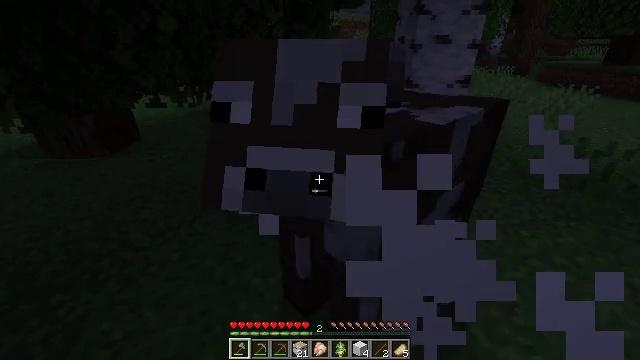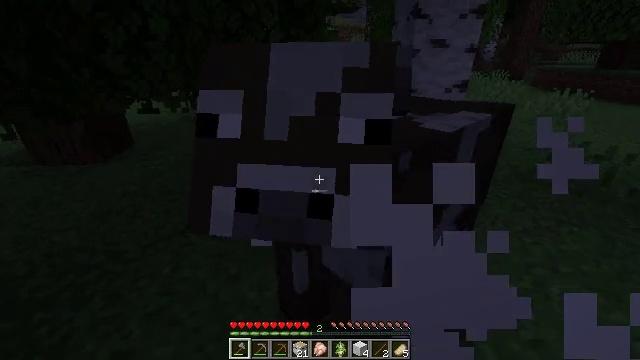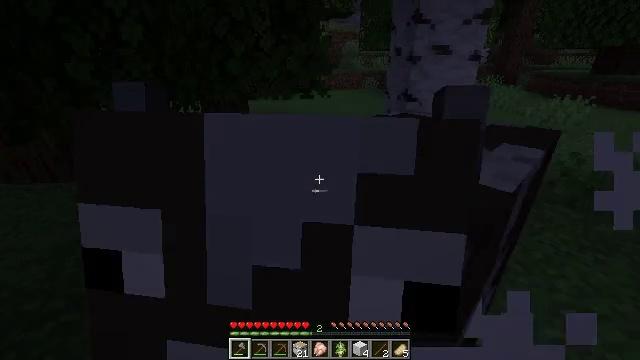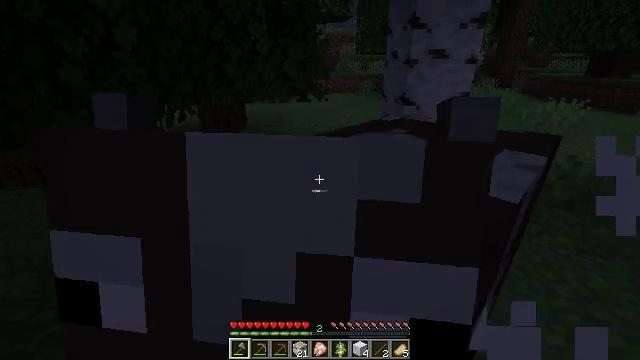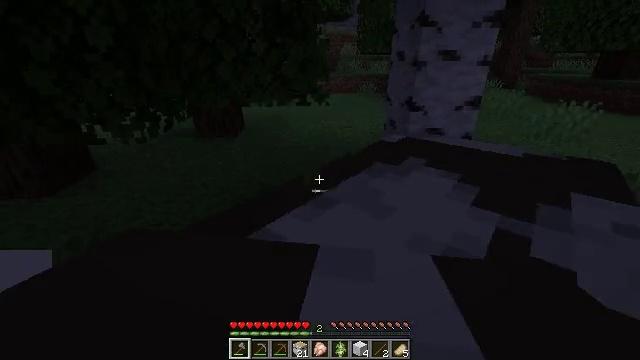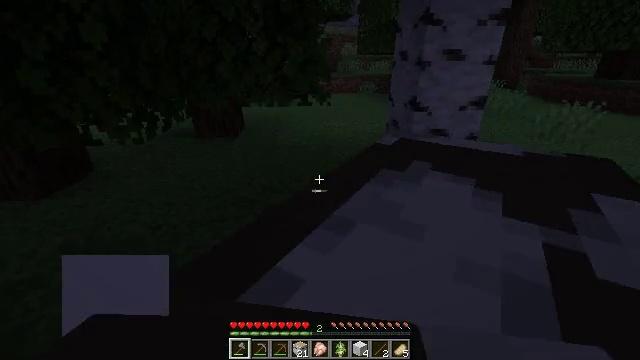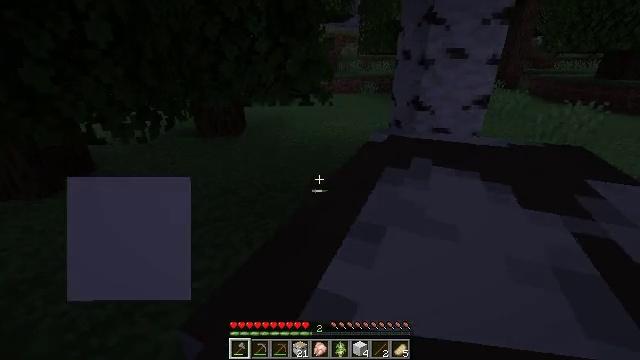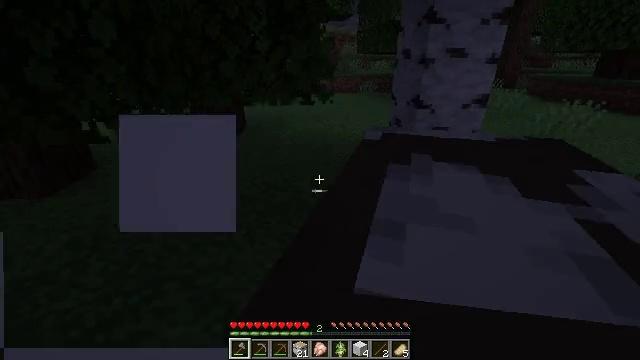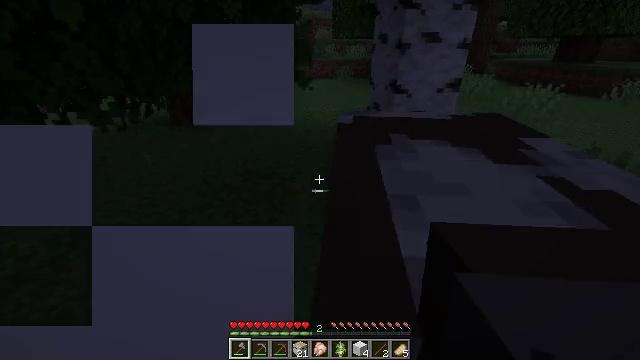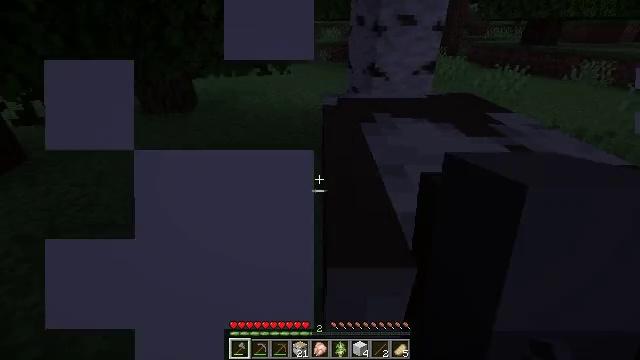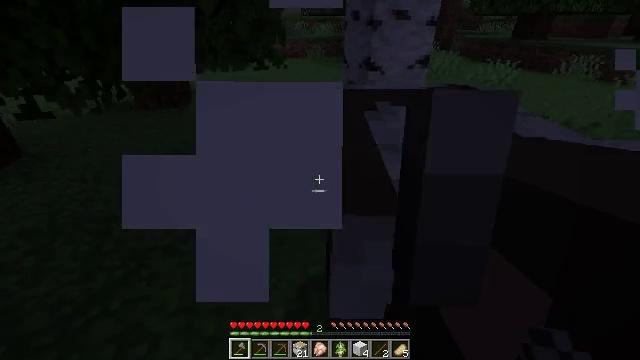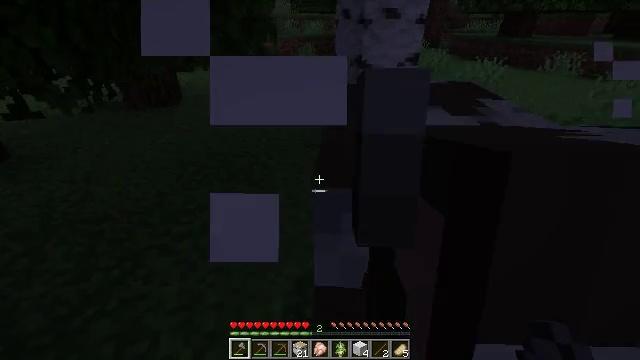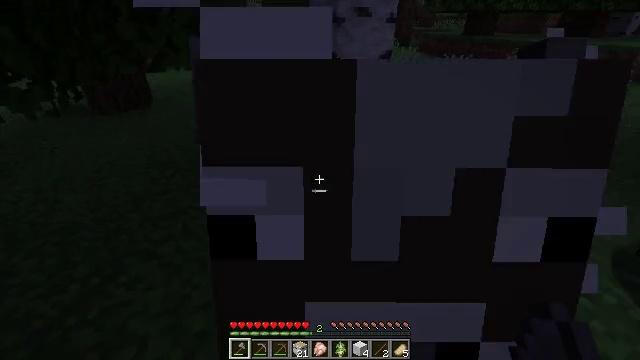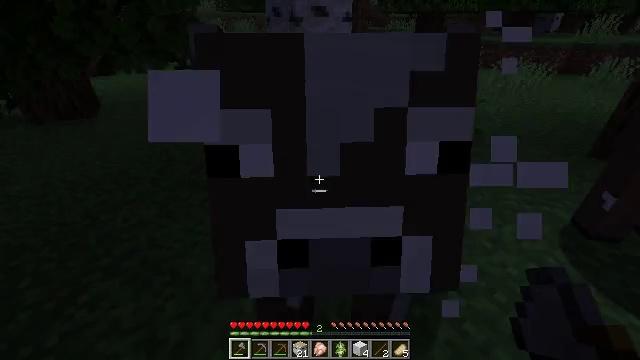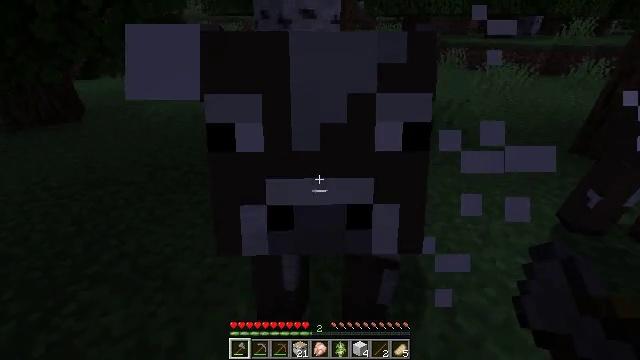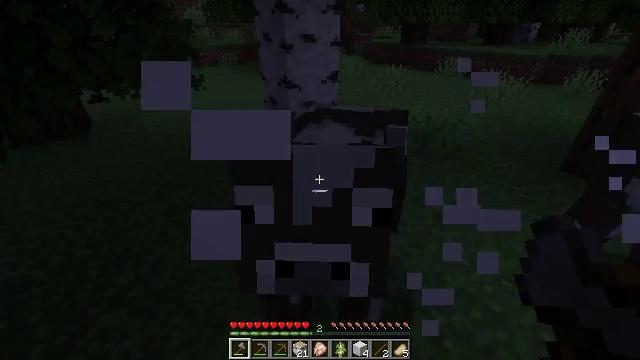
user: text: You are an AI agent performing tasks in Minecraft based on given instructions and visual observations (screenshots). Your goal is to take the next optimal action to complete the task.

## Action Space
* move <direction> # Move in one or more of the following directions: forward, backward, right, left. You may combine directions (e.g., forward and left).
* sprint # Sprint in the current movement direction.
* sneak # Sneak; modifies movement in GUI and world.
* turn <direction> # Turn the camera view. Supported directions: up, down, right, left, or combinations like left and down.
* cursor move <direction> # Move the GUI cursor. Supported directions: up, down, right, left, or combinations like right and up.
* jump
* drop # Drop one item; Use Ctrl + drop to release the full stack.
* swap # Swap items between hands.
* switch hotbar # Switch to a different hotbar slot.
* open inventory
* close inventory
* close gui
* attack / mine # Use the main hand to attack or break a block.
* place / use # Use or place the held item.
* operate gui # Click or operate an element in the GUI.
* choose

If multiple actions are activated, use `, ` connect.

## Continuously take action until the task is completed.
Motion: motion action
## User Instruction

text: Kill the cow.
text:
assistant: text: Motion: move forward
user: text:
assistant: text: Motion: move forward, turn right and up
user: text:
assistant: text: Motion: move forward
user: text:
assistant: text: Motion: move forward
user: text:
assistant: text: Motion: no_op
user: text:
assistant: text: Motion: no_op
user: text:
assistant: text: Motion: no_op
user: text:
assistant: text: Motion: turn right and down
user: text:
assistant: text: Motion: turn right and down
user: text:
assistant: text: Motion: turn right
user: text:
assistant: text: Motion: turn right
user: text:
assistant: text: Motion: turn right
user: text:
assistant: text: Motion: turn right
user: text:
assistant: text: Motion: turn right
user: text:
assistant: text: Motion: jump
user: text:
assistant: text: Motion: jump
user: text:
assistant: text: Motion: jump
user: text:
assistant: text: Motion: jump
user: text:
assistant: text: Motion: jump
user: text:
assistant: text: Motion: no_op
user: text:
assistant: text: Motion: no_op
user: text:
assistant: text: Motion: turn down
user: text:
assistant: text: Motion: turn down, attack / mine
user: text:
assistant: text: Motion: attack / mine
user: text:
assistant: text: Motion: attack / mine
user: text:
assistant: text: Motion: turn up
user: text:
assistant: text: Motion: turn right and up
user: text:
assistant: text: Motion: move forward, turn up
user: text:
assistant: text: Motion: move forward, turn up
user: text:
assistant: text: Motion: move forward and move left, turn right and up